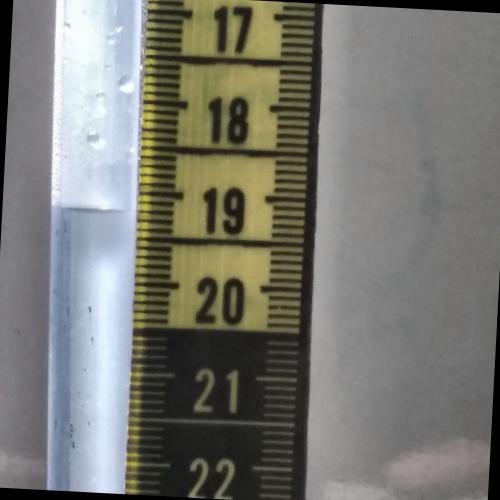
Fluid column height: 19.2 cm